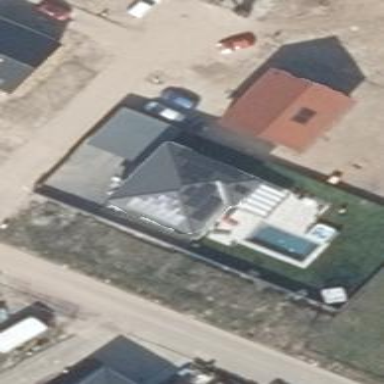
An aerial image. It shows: Detached building with pyramidal roof shape.